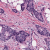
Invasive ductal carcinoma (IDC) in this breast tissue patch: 1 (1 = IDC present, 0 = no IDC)